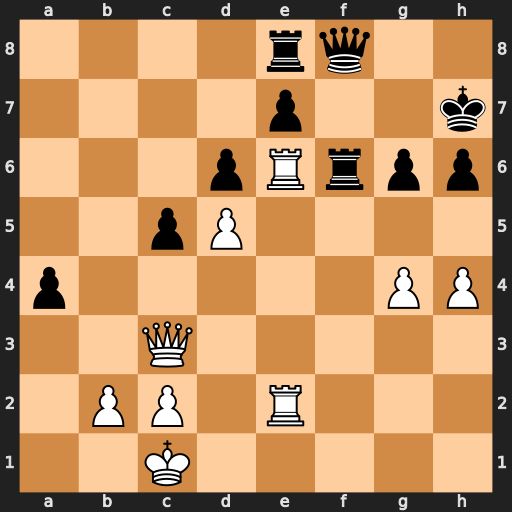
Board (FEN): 4rq2/4p2k/3pRrpp/2pP4/p5PP/2Q5/1PP1R3/2K5
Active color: w
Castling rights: -
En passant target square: -
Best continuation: Qxf6 Qxf6 Rxf6